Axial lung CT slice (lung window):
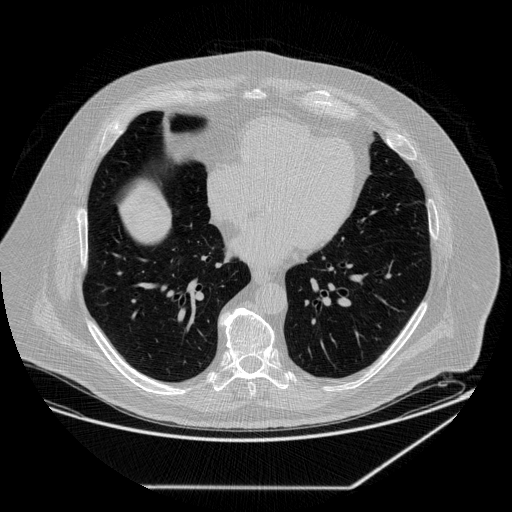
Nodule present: no